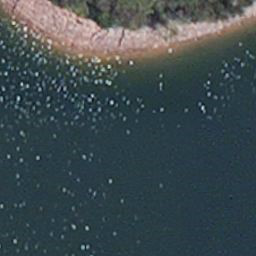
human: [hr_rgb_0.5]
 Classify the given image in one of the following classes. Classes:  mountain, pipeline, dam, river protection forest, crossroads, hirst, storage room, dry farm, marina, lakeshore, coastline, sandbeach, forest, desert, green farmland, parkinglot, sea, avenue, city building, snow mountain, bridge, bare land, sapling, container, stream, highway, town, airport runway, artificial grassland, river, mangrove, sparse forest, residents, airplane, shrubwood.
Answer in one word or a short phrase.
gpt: lakeshore